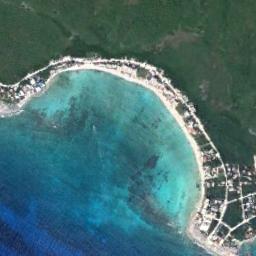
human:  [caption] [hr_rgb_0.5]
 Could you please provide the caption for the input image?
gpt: The beach with the gulf and the land next to the beach is covered with some green plants .

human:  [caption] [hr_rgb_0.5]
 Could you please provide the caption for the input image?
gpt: There is a clear coastline between the grass and the blue seawater .

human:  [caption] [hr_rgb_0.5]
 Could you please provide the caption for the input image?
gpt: Clear turquoise sea and gray-green coast .

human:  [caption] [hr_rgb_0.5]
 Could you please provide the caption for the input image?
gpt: There were large white waves near the beach .

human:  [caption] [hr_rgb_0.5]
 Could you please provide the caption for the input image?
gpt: The grass is beside the beach .